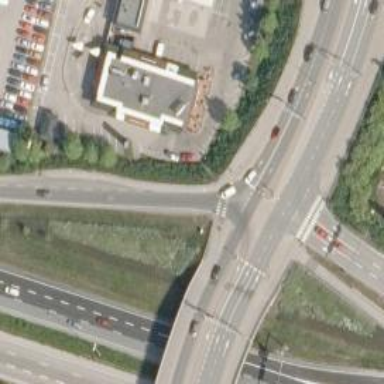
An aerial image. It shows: Trunk link road with asphalt surface.